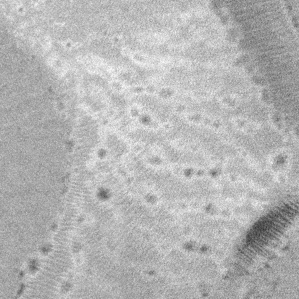
Label: frost